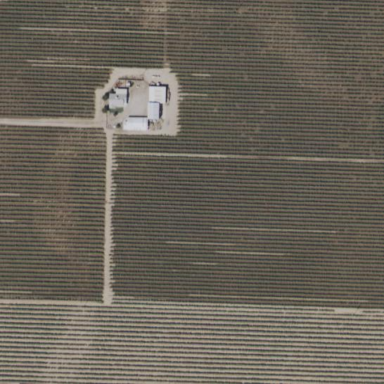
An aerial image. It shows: Vineyard with grape crops.